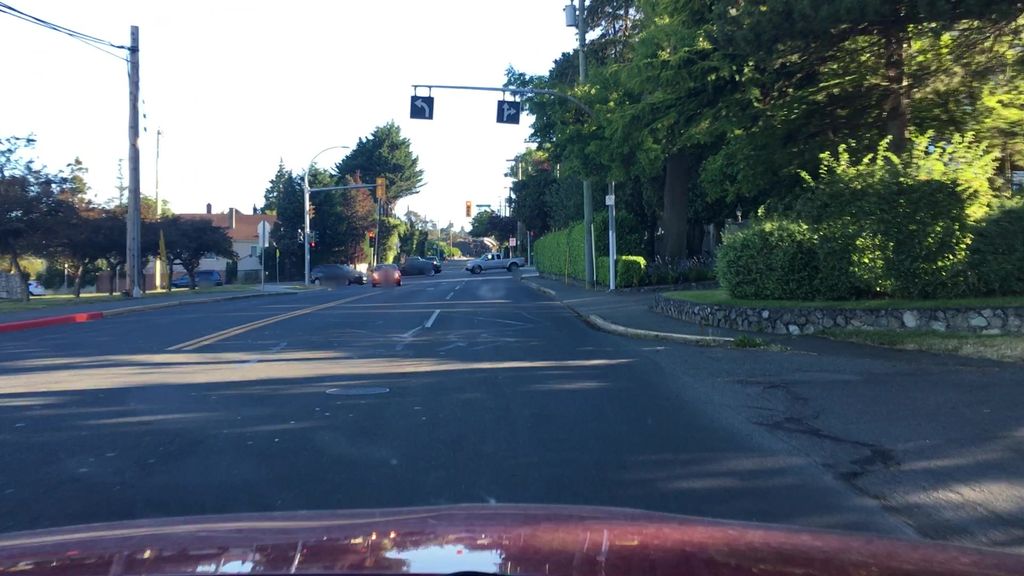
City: victoria